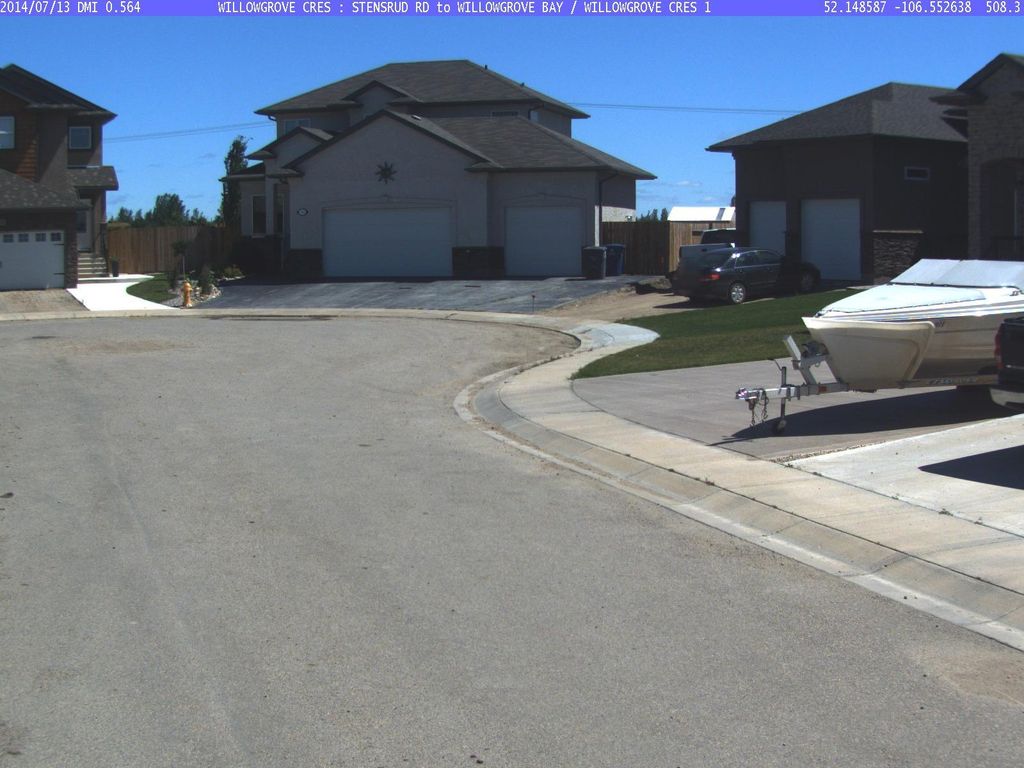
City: saskatoon